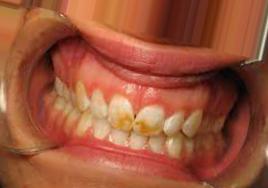
Condition: Tooth Discoloration